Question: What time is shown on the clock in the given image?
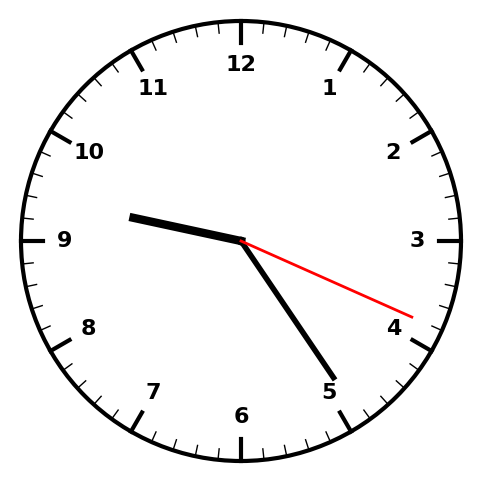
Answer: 09:24:19